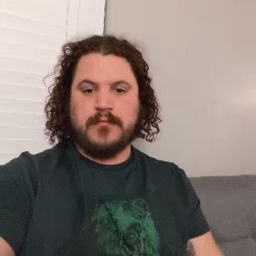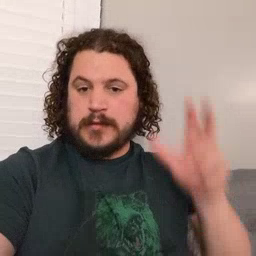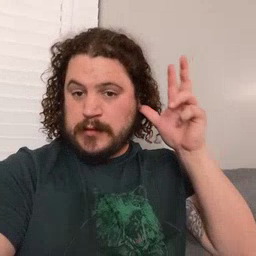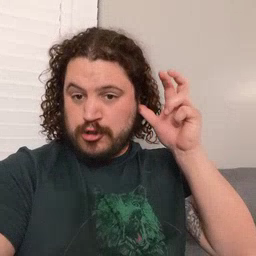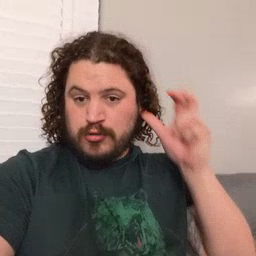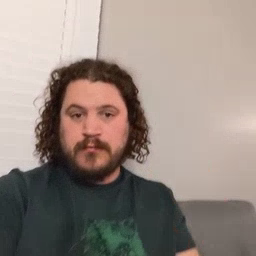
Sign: hear